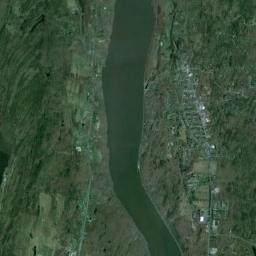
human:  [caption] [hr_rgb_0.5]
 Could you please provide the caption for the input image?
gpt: A curvy green river with green vegetation on both sides and buildings next to it .

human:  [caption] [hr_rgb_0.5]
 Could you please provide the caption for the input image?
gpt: The dark green river goes through the grass and some houses are next to the river .

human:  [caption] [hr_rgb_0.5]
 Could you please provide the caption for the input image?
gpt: The river goes through trees and grass .

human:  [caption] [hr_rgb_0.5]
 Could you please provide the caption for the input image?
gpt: There are many trees around the river .

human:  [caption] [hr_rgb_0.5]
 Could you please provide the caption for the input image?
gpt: There are green forests and meadows around the river .